Field crop: maize
Growth stage: 2
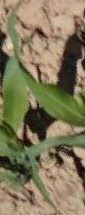
Species: maize